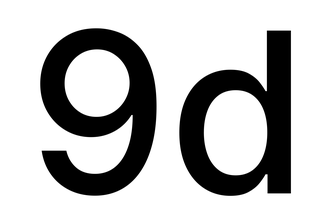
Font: Inter_Medium